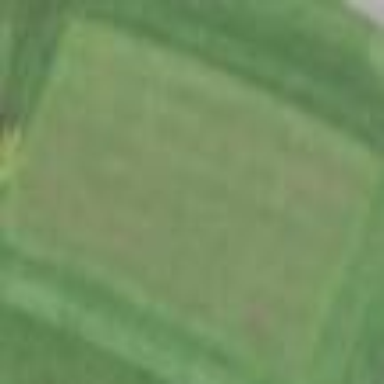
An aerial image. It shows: Golf tee.